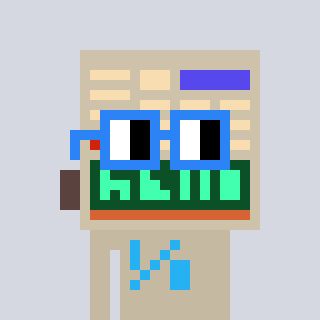
a pixel art character with square blue glasses, a calculator-shaped head and a bege-colored body on a cool background